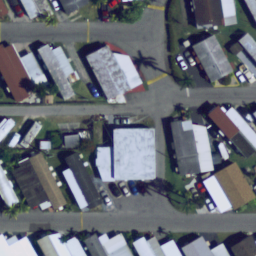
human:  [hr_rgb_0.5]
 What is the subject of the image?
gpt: mobile home park